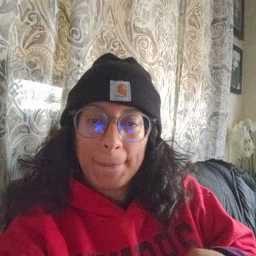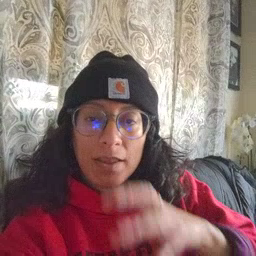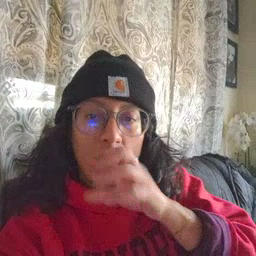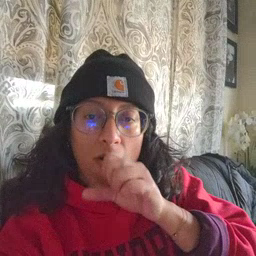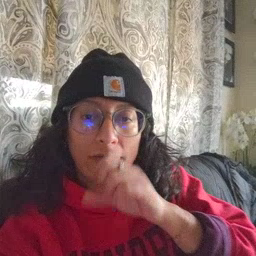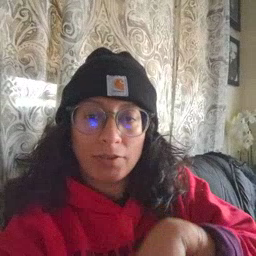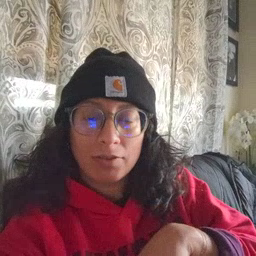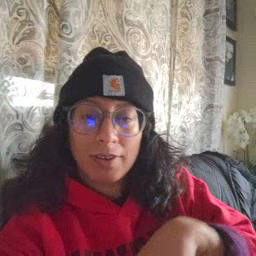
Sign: orange